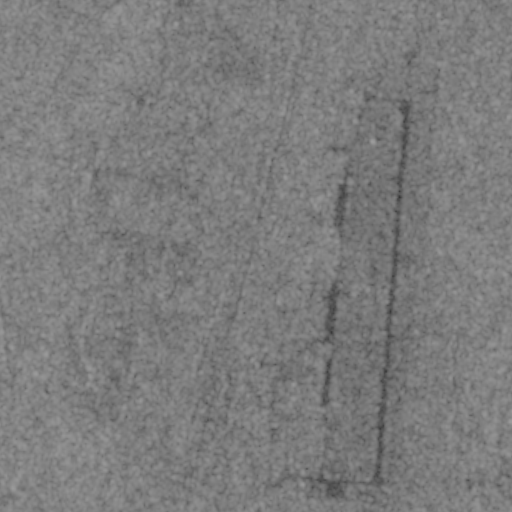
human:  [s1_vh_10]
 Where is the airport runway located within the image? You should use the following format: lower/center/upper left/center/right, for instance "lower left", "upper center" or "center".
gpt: The airport runway is located in the right of the image.
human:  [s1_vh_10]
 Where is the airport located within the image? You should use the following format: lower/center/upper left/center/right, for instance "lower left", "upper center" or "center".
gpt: There is no airport in the image.

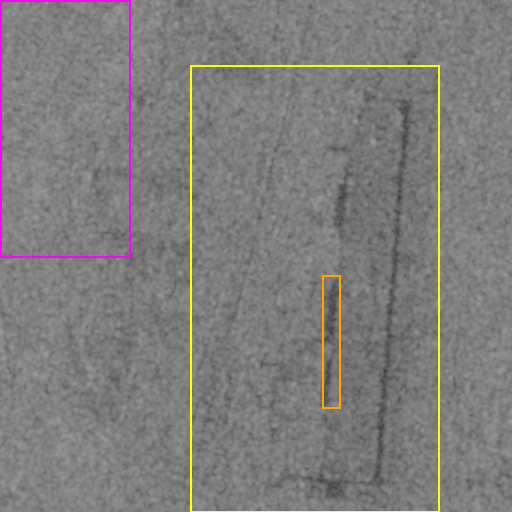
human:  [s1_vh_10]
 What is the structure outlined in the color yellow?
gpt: The structure outlined in yellow is an airport.
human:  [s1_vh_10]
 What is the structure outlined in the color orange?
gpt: The structure outlined in orange is an airport apron.
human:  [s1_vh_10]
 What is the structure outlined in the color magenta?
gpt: The structure outlined in magenta is a crop field.
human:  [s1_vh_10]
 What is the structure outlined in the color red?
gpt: There is no red outline.